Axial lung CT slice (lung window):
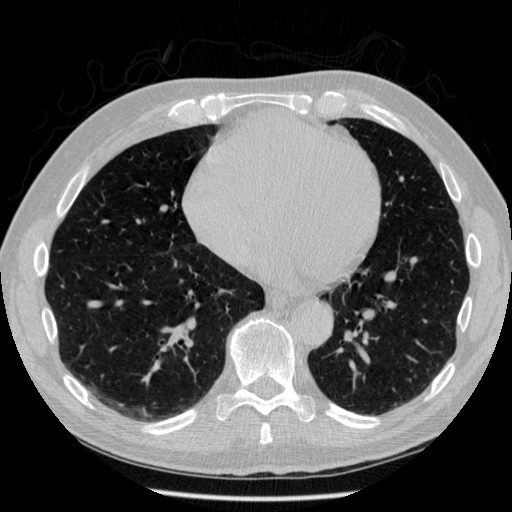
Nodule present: no